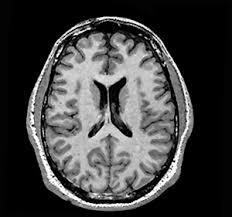
Label: notumor